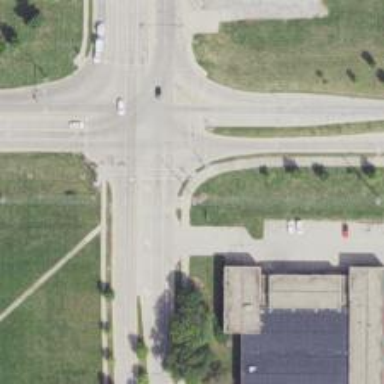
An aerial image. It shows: Marked crossing on the road.